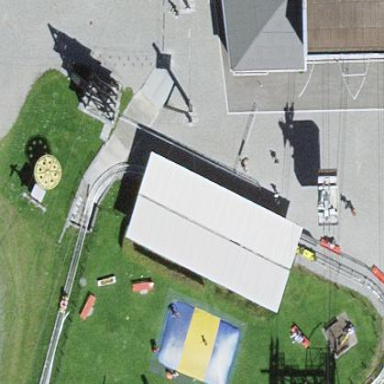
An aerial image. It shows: Public building that is summer toboggan attraction.